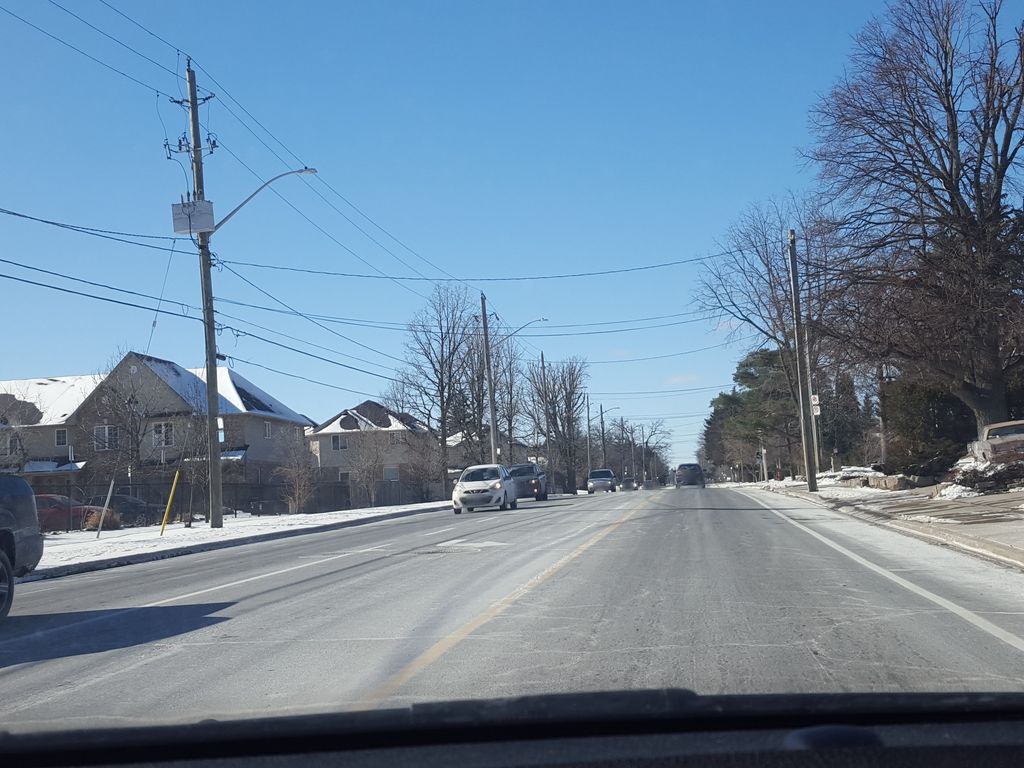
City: hamilton